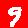
Digit: 9